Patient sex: M
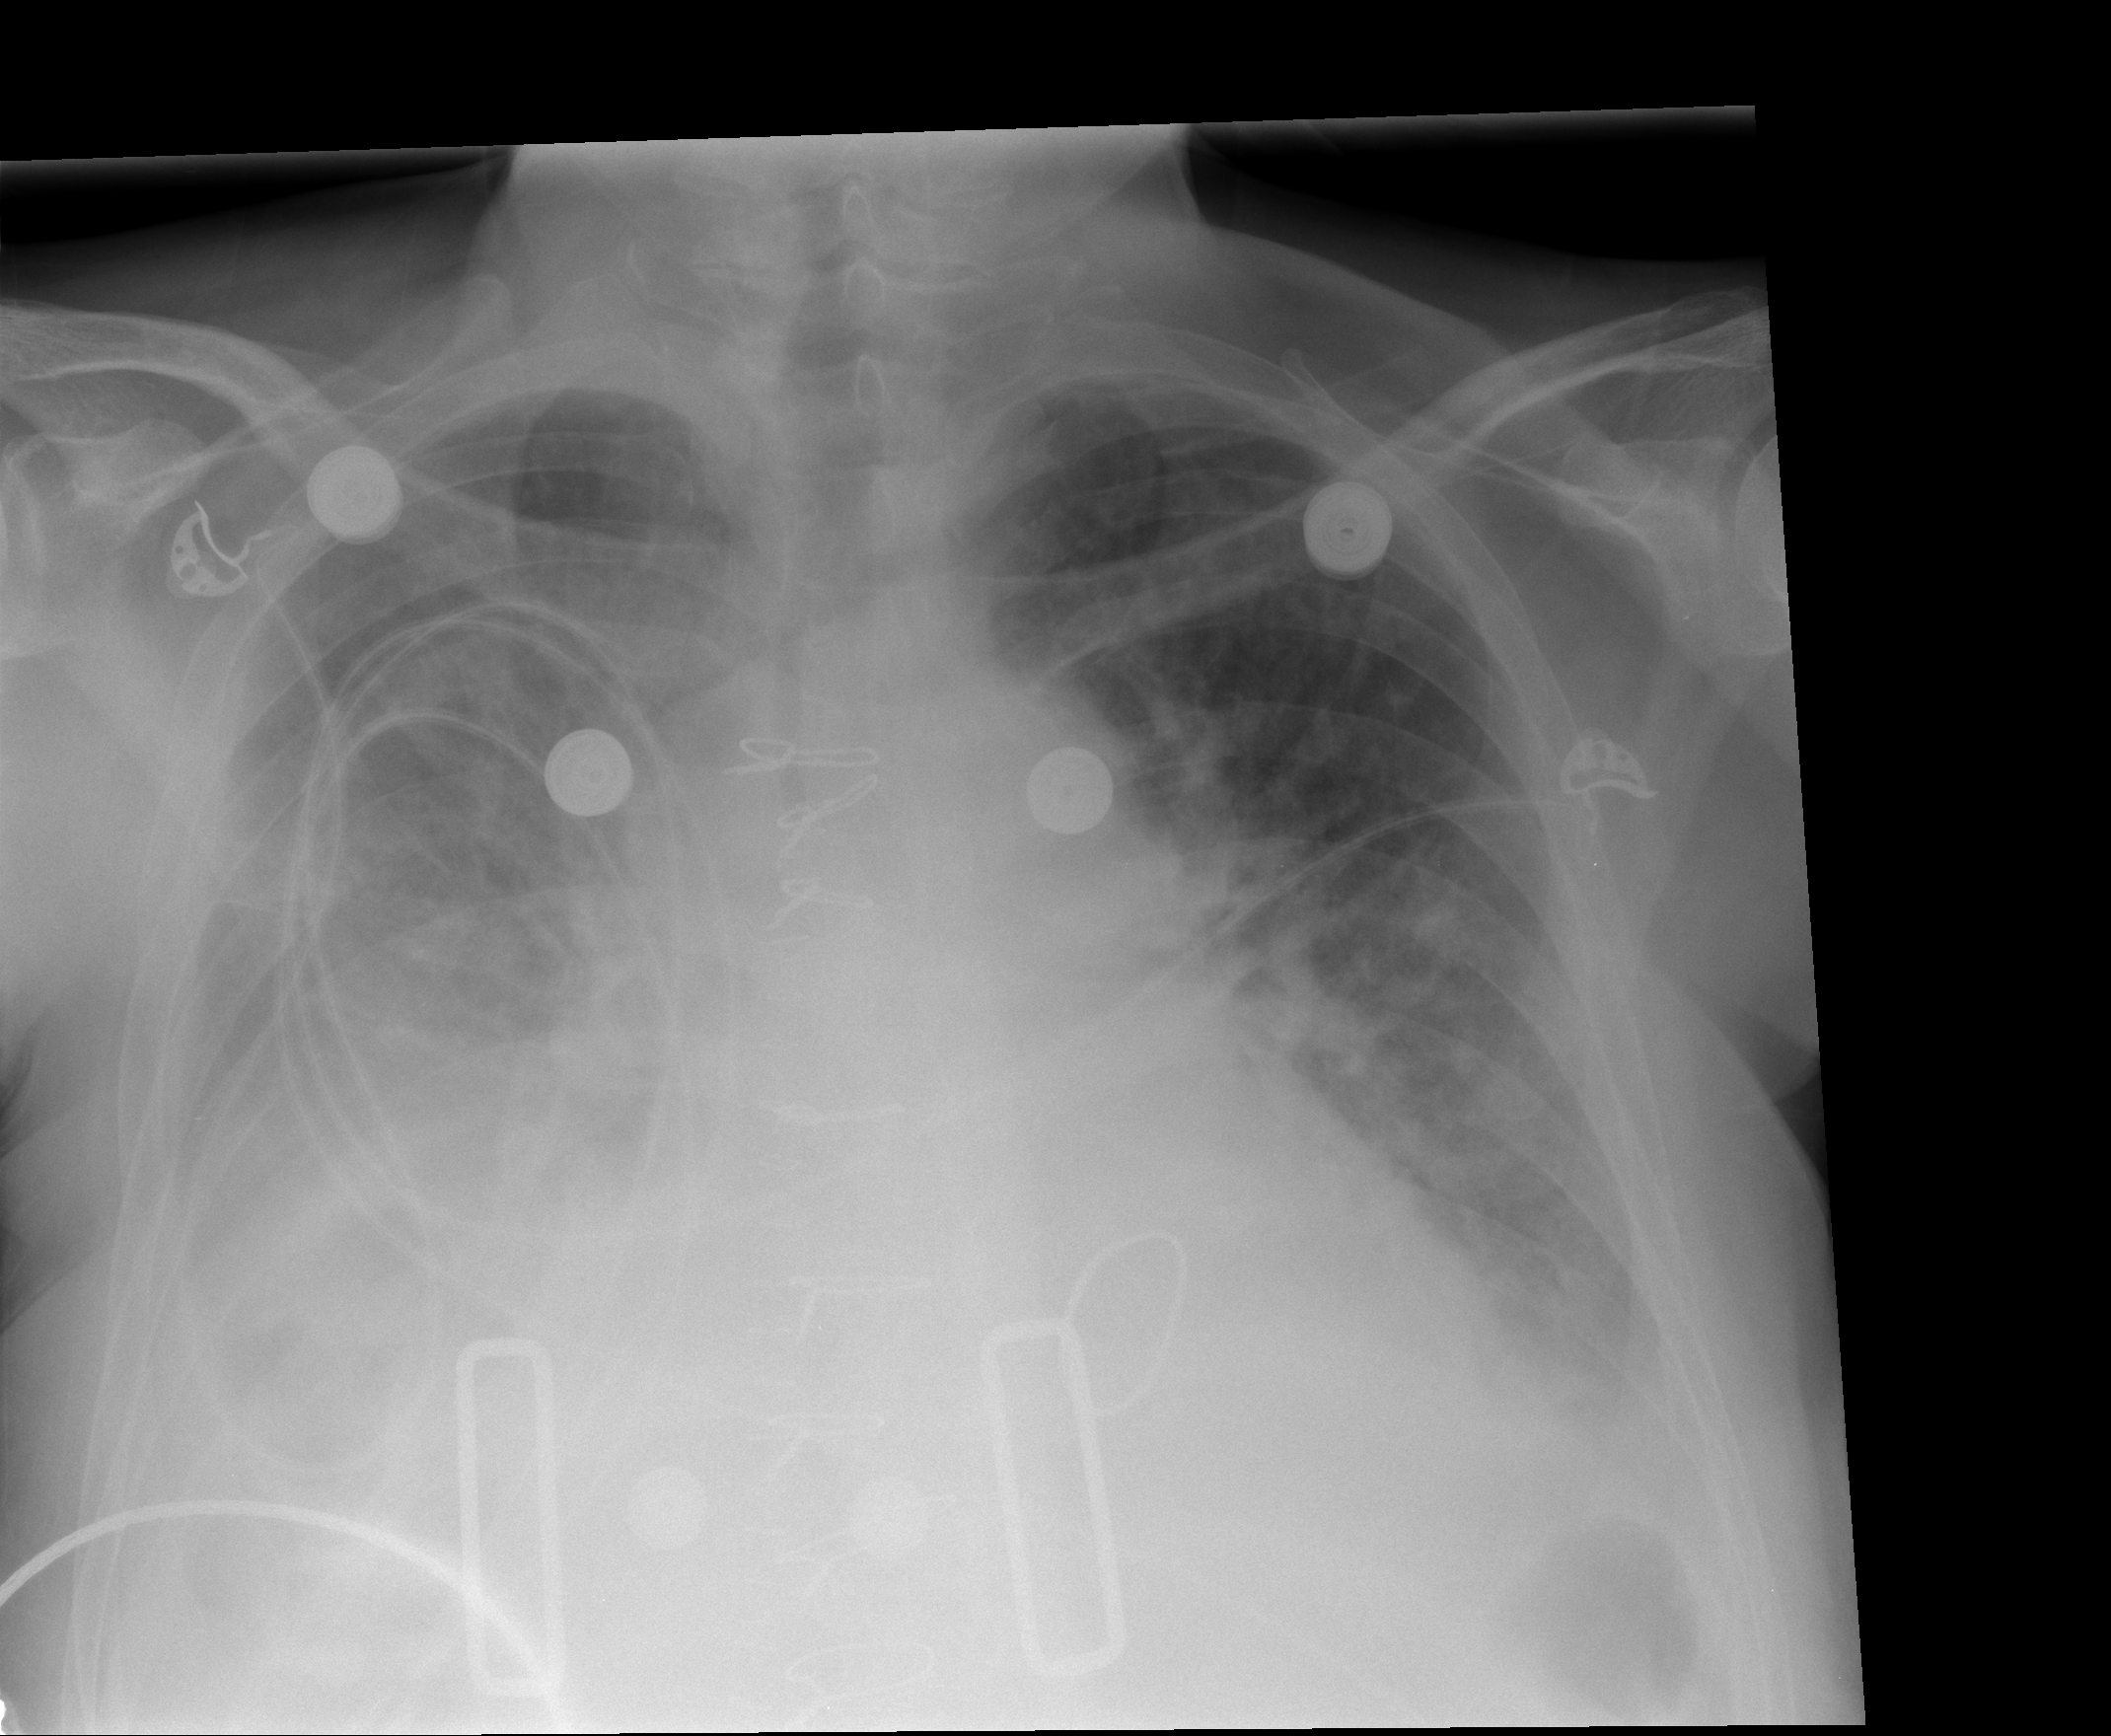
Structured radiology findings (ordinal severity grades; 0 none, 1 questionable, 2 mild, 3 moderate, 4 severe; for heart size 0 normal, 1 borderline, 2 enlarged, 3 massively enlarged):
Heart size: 2
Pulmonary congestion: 2
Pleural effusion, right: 2
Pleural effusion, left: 2
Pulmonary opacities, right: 3
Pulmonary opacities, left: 2
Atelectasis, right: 3
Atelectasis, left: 2